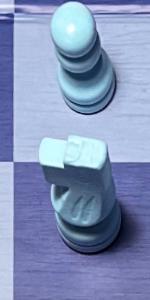
Label: Knight_White